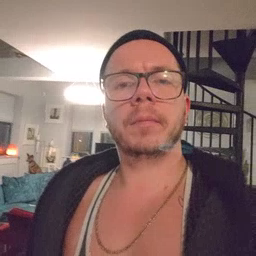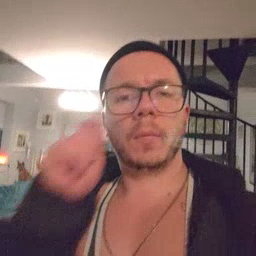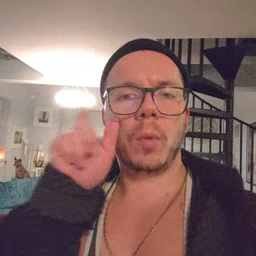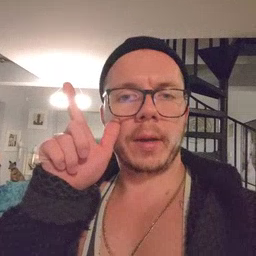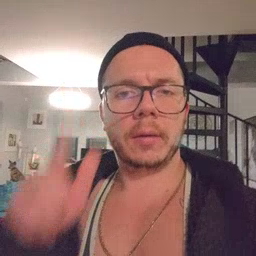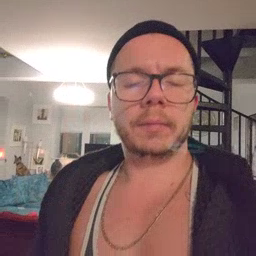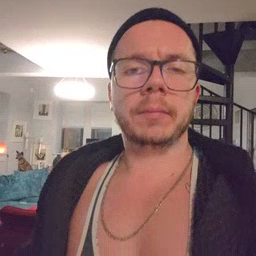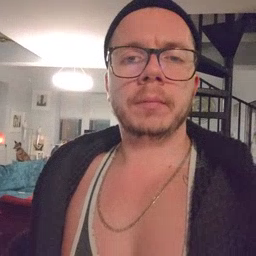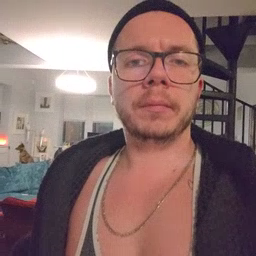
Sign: wake